Question: I have this matlab GUI (not made by me of course), and I have been looking everywhere for almost about a week on how I can possibly extract the figures from it to no success. I am at my wits end and was wondering if any one could help?
I want to be able to copy the figure (and save to desktop to extract data from after), or copy the data in a form of a matrix that I can manipulate and save. I thought I'd put the GUI here in case anyone wants to give it a shot and help (I'd be willing to paypal someone cash if they can help me!):
<URL>
This is how you produce the image:
1. open spec_gui
2. click file, open, select FocusedInfinity.mat
3. press "Calculate"
4. push buttons A."XY Profile" & "DimSum" with Elem slider set to "1" B."XY Profile" & "DimSum" with Elem slider set to "5"
5. the top window will display an image:

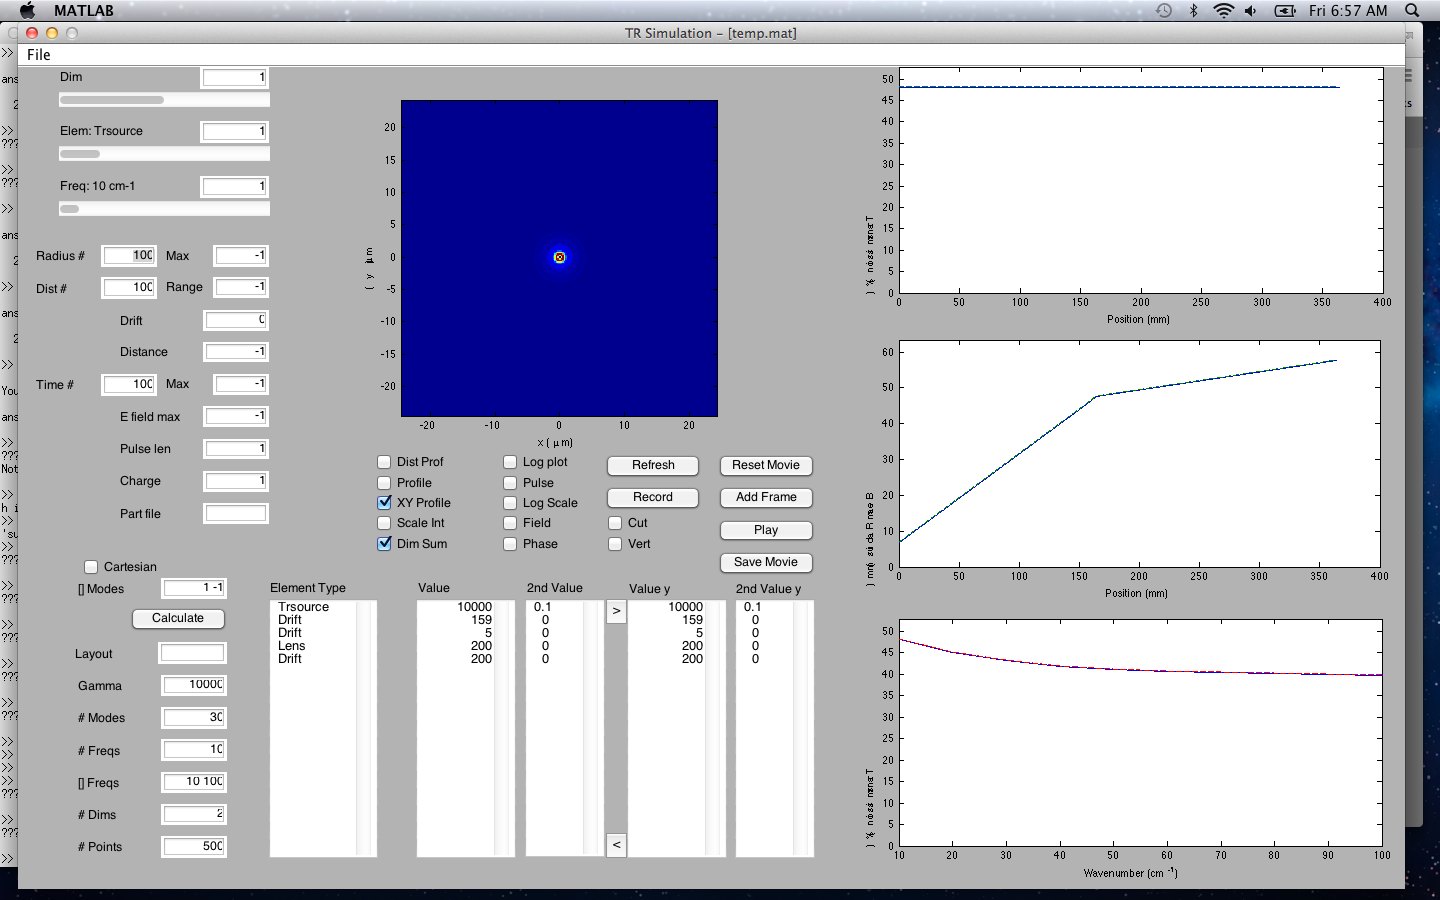
Answer: Here's how I'd attack this.
1. Open the figure in GUIDE.
2. That opens the GUIDE editor like so:
3. Right click on the Calculate button and look at the Property Inspector.
4. Then you can look at the properties, look for Callbacks of any type that are defined.
5. Click the Callback worksheet with a pencil icon and it brings up the editor with spec_gui.m and the calcbtn_Callback. % --- Executes on button press in calcbtn.
function calcbtn_Callback(hObject, eventdata, handles)
h=handles.param;
h.nu=linspace(h.extfreq(1),h.extfreq(2),h.n_freq);
[handles.pList,handles.data]=speccalc('nfile','temp','spec',h.spec, ...
'gamma',h.gamma,'ng',h.n_mode,'nu',h.nu,'np',h.n_r,'silent',1, ...
'dim',1:h.n_dim,'m',h.m','cart',h.cart);
handles.file='temp.mat';
handles=update_data(hObject, [], handles);
update(hObject, [], handles);
This is what calculates the figure, you can repeat this process to see what the "XY Profile" & "DimSum" and Elem slider callbacks are and what they do. It'll be a little bit of work, but you'll get it. Otherwise SO is here to help. :-)